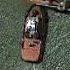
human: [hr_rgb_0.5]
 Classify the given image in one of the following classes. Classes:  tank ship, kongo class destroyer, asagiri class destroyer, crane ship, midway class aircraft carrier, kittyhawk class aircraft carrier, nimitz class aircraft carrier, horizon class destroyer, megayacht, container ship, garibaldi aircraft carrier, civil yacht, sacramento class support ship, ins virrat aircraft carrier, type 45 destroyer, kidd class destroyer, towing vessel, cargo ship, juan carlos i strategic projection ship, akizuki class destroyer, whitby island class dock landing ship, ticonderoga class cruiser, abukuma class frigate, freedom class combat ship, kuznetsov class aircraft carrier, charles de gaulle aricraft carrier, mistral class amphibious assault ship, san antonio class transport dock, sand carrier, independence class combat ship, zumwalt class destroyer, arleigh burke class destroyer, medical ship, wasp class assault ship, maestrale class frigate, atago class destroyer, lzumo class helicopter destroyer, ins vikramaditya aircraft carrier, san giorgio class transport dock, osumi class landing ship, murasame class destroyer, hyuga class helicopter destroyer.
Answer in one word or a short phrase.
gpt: Towing vessel